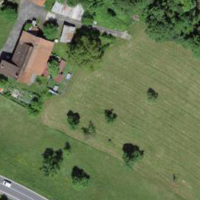
EUNIS habitat code: 52
Species observed at this site:
Milvus milvus
Buteo buteo
Arum maculatum